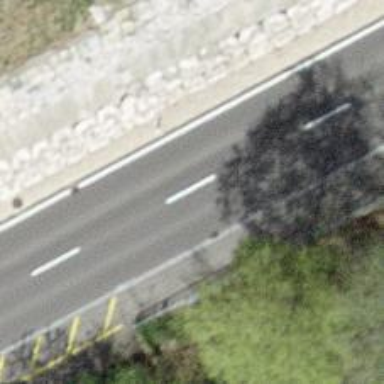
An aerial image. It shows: Secondary road with asphalt surface.